Field crop: tomato
Growth stage: 1
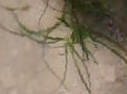
Species: cyperus